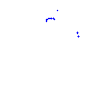
Particle: proton